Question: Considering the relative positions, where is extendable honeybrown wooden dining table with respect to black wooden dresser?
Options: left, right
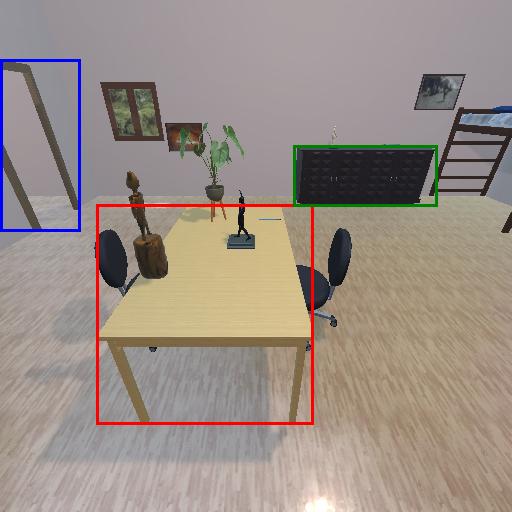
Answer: left